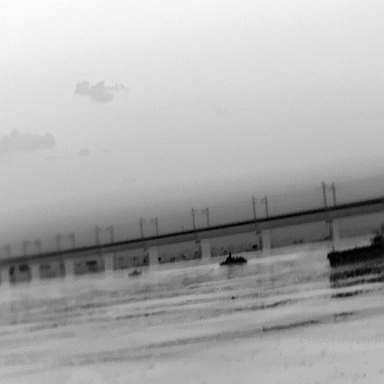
There is a canoe in the infrared image.